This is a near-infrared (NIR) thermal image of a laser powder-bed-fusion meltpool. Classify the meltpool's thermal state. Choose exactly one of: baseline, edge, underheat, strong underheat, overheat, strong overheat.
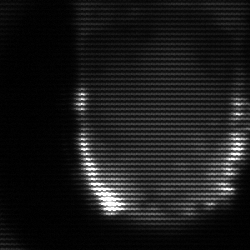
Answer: baseline